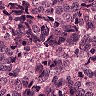
Metastatic tissue present: yes